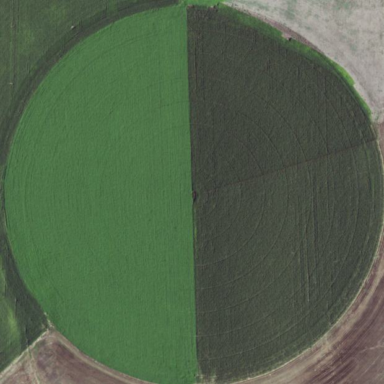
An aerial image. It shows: Farmland with pivot irrigation system.